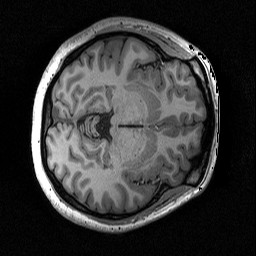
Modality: T1w
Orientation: axial